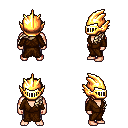
a pixel art fantasy rpg character, male body template, human, light skin, brown robe, metal pants, white blonde left-swept hairstyle, gold helm, four views (front, back, left, right), 2x2 character sprite sheet, small pixel art, hard edges, no anti-aliasing